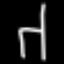
Label: chair